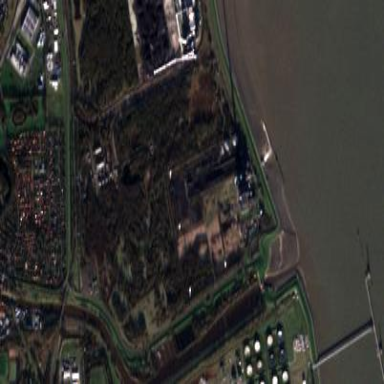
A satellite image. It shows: Coal-powered plant.